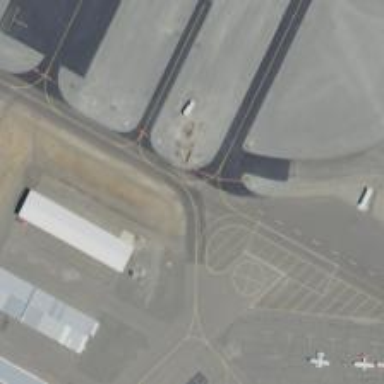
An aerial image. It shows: View of taxiway at the airport.